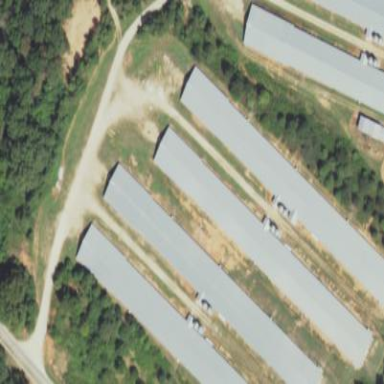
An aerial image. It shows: Poultry house.